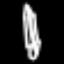
Label: pencil